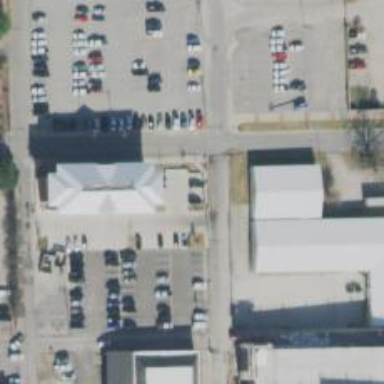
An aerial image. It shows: Parking space is available.